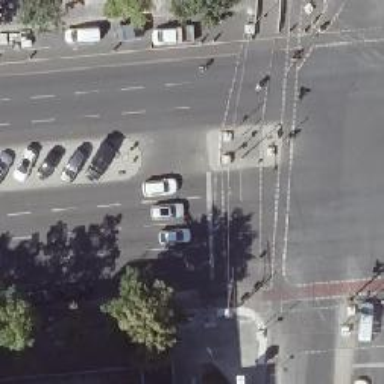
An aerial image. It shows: Crossing with traffic signals.